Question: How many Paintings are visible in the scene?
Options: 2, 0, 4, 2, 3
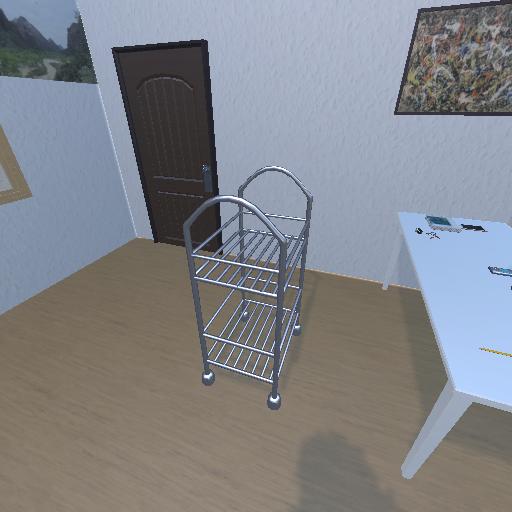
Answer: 2